Question: I want to make Header position:fixed. So I've written CSS for '.Header { position:fixed; top: 0; left: 0; width: 100%; }' in first page there is no problem. If page is more than one then overlapping header by table. I've tried to to give table margin-top but not working.
I want to make header fixed like image down below:

My code:
'''
<style>
@page {
size: 8.27in 5.8in Portrait;
}
body {
font-family: Consolas, Courier, sans-serif;
font-size: 14px;
margin: 0;
}
label {
font-weight: 600;
line-height: 30px;
}
ul {
list-style: none;
padding: 0;
}
table {
margin: 8px 0;
width: 100%;
}
.printTable table thead {
background: #ddd;
}
.printTable table,
.printTable th,
.printTable td {
border: 1px solid #a9a6a6;
border-collapse: collapse;
padding: 5px 8px;
text-align: left;
}
.printTable table tr th:first-child {
width: 7%;
}
.hide {
display: none;
}
.Header h4,
.Header h2 {
margin-bottom: 4px;
margin-top: 4px;
}
img {
width: 130px;
height: 140px;
}
.PrintFoot p {
margin: 0 0 3px 0;
}
.Header {
position: fixed;
top: 0;
left: 0;
width: 100%;
}
/* .printTable {
margin-top: 300px !important;
}*/
</style>
<div class="main-div">
<div class="Header">
<div style="overflow: auto;">
<div style="width: 20%; float: left;">
<img src="https://www.opticcell.com/wp-content/uploads/logo-patriot-250x250.png">
</div>
<div style="width: 70%; float: left; text-align: center; font-family:'Lato', sans-serif;">
<div style="padding-left: 20px;">
<h2> {Company} </h2>
<h2 style="font-size: 16px;"> {MailName} </h2>
<h4> {Address}</h4>
<h4> {Phone}</h4>
<strong>PAN :</strong> {pan}
<h4>{InvoiceCopy}</h4>
</div>
</div>
<div style="width: 20%;"></div>
</div>
<div style="overflow: auto;">
<div style="width: 50%; float: left; text-align:left;">
<strong>Invoice No :</strong> {Invoice}
<br>
<strong>Patient ID :</strong> {PatientID}
<br>
<strong>Patient Name :</strong> {PatientName}
<br>
<strong>Age/Sex: </strong> {PatientAge}
<br>
<strong>Address :</strong> {PatientAddress}
<br>
<strong>Contact :</strong> {contact}
<br>
<strong>Party PAN :</strong> {party}
<br>
<strong>IP no. : </strong> {ipno}
</div>
<div style="width: 50%; float: left; text-align: right;">
<strong>Date :</strong> {Date}
<br>
<strong>Claim Code :</strong> {ClaimID}
<br>
<strong>Billing Type :</strong> {Type}
<br>
<strong>Bill To :</strong> {AccountLedger}
<br>
<strong>Payment mode :</strong> {Type}
<br>
<strong>Refer By:</strong> {refer}
<br>
<strong>Location:</strong> {location}
</div>
</div>
</div>
<div class="MiddlePart">
<div class="printTable">
<table class="table table-bordered table-striped">
<thead>
<tr>
<th>S.N.</th>
<th>Particular</th>
<th>Qty</th>
<th>Rate</th>
<th>Net Total</th>
</tr>
</thead>
<tbody>
<tr>
<td>S.N.</td>
<td>Particular</td>
<td>Qty</td>
<td>Rate</td>
<td>Net Total</td>
</tr>
<tr>
<td>1</td>
<td>Particular</td>
<td>Qty</td>
<td>Rate</td>
<td>Net Total</td>
</tr>
<tr>
<td>2</td>
<td>Particular</td>
<td>Qty</td>
<td>Rate</td>
<td>Net Total</td>
</tr>
<tr>
<td>3</td>
<td>Particular</td>
<td>Qty</td>
<td>Rate</td>
<td>Net Total</td>
</tr>
<tr>
<td>4</td>
<td>Particular</td>
<td>Qty</td>
<td>Rate</td>
<td>Net Total</td>
</tr>
<tr>
<td>5</td>
<td>Particular</td>
<td>Qty</td>
<td>Rate</td>
<td>Net Total</td>
</tr>
<tr>
<td>6</td>
<td>Particular</td>
<td>Qty</td>
<td>Rate</td>
<td>Net Total</td>
</tr>
<tr>
<td>7</td>
<td>Particular</td>
<td>Qty</td>
<td>Rate</td>
<td>Net Total</td>
</tr>
<tr>
<td>8</td>
<td>Particular</td>
<td>Qty</td>
<td>Rate</td>
<td>Net Total</td>
</tr>
<tr>
<td>9</td>
<td>Particular</td>
<td>Qty</td>
<td>Rate</td>
<td>Net Total</td>
</tr>
<tr>
<td>10</td>
<td>Particular</td>
<td>Qty</td>
<td>Rate</td>
<td>Net Total</td>
</tr>
<tr>
<td>11</td>
<td>Particular</td>
<td>Qty</td>
<td>Rate</td>
<td>Net Total</td>
</tr>
<tr>
<td>12</td>
<td>Particular</td>
<td>Qty</td>
<td>Rate</td>
<td>Net Total</td>
</tr>
<tr>
<td>13</td>
<td>Particular</td>
<td>Qty</td>
<td>Rate</td>
<td>Net Total</td>
</tr>
<tr>
<td>14</td>
<td>Particular</td>
<td>Qty</td>
<td>Rate</td>
<td>Net Total</td>
</tr>
<tr>
<td>15</td>
<td>Particular</td>
<td>Qty</td>
<td>Rate</td>
<td>Net Total</td>
</tr>
<tr>
<td>16</td>
<td>Particular</td>
<td>Qty</td>
<td>Rate</td>
<td>Net Total</td>
</tr>
<tr>
<td>17</td>
<td>Particular</td>
<td>Qty</td>
<td>Rate</td>
<td>Net Total</td>
</tr>
<tr>
<td>18</td>
<td>Particular</td>
<td>Qty</td>
<td>Rate</td>
<td>Net Total</td>
</tr>
<tr>
<td>19</td>
<td>Particular</td>
<td>Qty</td>
<td>Rate</td>
<td>Net Total</td>
</tr>
<tr>
<td>20</td>
<td>Particular</td>
<td>Qty</td>
<td>Rate</td>
<td>Net Total</td>
</tr>
<tr>
<td>21</td>
<td>Particular</td>
<td>Qty</td>
<td>Rate</td>
<td>Net Total</td>
</tr>
<tr>
<td>22</td>
<td>Particular</td>
<td>Qty</td>
<td>Rate</td>
<td>Net Total</td>
</tr>
<tr>
<td>23</td>
<td>Particular</td>
<td>Qty</td>
<td>Rate</td>
<td>Net Total</td>
</tr>
<tr>
<td>24</td>
<td>Particular</td>
<td>Qty</td>
<td>Rate</td>
<td>Net Total</td>
</tr>
<tr>
<td>25</td>
<td>Particular</td>
<td>Qty</td>
<td>Rate</td>
<td>Net Total</td>
</tr>
<tr>
<td>26</td>
<td>Particular</td>
<td>Qty</td>
<td>Rate</td>
<td>Net Total</td>
</tr>
</tbody>
</table>
</div>
<div style="overflow: auto;">
<div style="width: 68%; float: left;">
<strong>Pre-Deposit :</strong> {preDepo}
<br>
<strong>New Deposit :</strong> {newDepo}
<br>
<strong>New Deposit :</strong> {newDepo}
<br>
<strong>In Words: </strong> {InWords}
</div>
<div style="width: 32%; float: left; text-align: right;">
<strong>Bill Total: </strong> {BillTotal}
<br>
<strong>Discount : </strong> {Discount}
<br>
<strong>Net Total : </strong> {NetTotal}
<br>
<strong>Net Total : </strong> {NetTotal}
<br>
<strong>Net Total : </strong> {narration}
<br>
<strong>Enter By :</strong> {User}
</div>
</div>
</div>
<div class="PrintFoot" style="margin-top: 10px;">
<p><strong>Lab Login :</strong> {LoginCredential}</p>
<p><strong>Print Date : </strong> Admin {PrintDate}</p>
<p style="margin: 15px 0;">
<strong>Note : </strong>
If there are any, kindly bring all previous reports and documents on the day of the appointment or treatment. There will be no refunds without original invoice. </p>
<p style="text-align: center;">Get Well Soon !!</p>
</div>
</div>
<!-- end snippet -->
'''
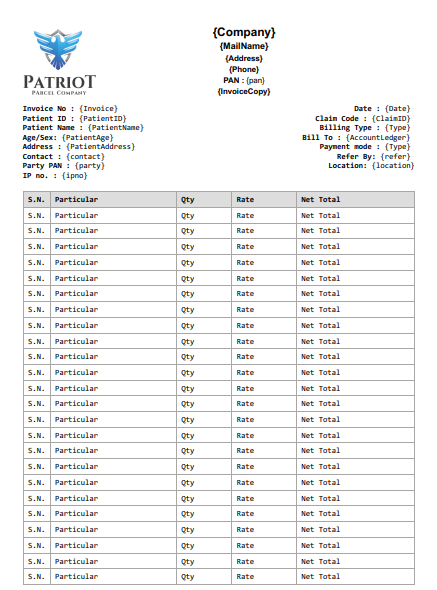
Answer: '''
<style>
@page {
size: a4;
margin: 25px 20px;
}
body {
font-family: Consolas, Courier, sans-serif;
font-size: 14px;
margin: 0;
}
.hide {
display: none;
}
label {
font-weight: 600;
line-height: 30px;
}
.Header h4,
.Header h2 {
margin-bottom: 4px;
margin-top: 4px;
}
img {
width: 130px;
height: 140px;
}
.PrintFoot p {
margin: 0 0 3px 0;
}
.printTable thead th{
background: #ddd;
}
table {
width: 100% !important;
max-width: 100%;
border-spacing: 0;
border-collapse: collapse;
}
.printTable th,
.printTable td {
border: 1px solid #a9a6a6;
padding: 4px 8px;
text-align: left;
}
.printTable table,
.printTable tr,
.printTable td,
.printTable th {
page-break-inside: avoid;
}
.printTable tr {
page-break-before: auto;
}
.printTable td:nth-child(1), .printTable th:nth-child(1) {
width: 10%;
}
.printTable td:nth-child(2), .printTable th:nth-child(2) {
width: 45%;
}
.printTable td:nth-child(3), .printTable th:nth-child(3) {
width: 12%;
}
.printTable td:nth-child(4), .printTable th:nth-child(4) {
width: 13%;
}
.printTable td:nth-child(5), .printTable th:nth-child(5) {
width: 20%;
}
</style>
'''
'''
<table>
<thead>
<tr>
<td>
<div class="Header" style="overflow: auto; width: 100%;">
<div style="width: 18%; float: left;">
<img src="https://www.opticcell.com/wp-content/uploads/logo-patriot-250x250.png">
</div>
<div style="width: 64%; float: left; text-align: center; font-family:'Lato', sans-serif;">
<div style="padding-left: 20px;">
<h2> {Company} </h2>
<h2 style="font-size: 16px;"> {MailName} </h2>
<h4> {Address}</h4>
<h4> {Phone}</h4>
<strong>PAN :</strong> {pan}
<h4>{InvoiceCopy}</h4>
</div>
</div>
<div style="width: 18%; float: left;text-align: right;">
<strong>Date :</strong> {Date} <br>
</div>
</div>
<div style="overflow: auto; width: 100%; ">
<div style="width: 50%; float: left; text-align:left;">
<strong>Invoice No :</strong> {Invoice} <br>
<strong>Patient ID :</strong> {PatientID} <br>
<strong>Patient Name :</strong> {PatientName} <br>
<strong>Age/Sex : </strong> {PatientAge} <br>
<strong>Address :</strong> {PatientAddress} <br>
<strong>Contact :</strong> {contact} <br>
<strong>IP no. : </strong> {ipno}
</div>
<div style="width: 50%; float: left; text-align: right;">
<strong>Party PAN :</strong> {party} <br>
<strong>Claim Code :</strong> {ClaimID} <br>
<strong>Billing Type :</strong> {Type} <br>
<strong>Bill To :</strong> {AccountLedger} <br>
<strong>Payment mode :</strong> {Type} <br>
<strong>Refer By :</strong> {refer} <br>
<strong>Location :</strong> {location}
</div>
</td>
</tr>
</thead>
<tbody>
<tr>
<td>
<div class="printTable" style="margin: 5px 0">
<table class="table">
<thead>
<tr>
<th>S.N.</th>
<th>Particular</th>
<th>Qty</th>
<th>Rate</th>
<th>Net Total</th>
</tr>
</thead>
<tbody>
<tr>
<td>S.N.</td>
<td>Particular</td>
<td>Qty</td>
<td>Rate</td>
<td>Net Total</td>
</tr>
<tr>
<td>S.N.</td>
<td>Particular</td>
<td>Qty</td>
<td>Rate</td>
<td>Net Total</td>
</tr>
<tr>
<td>S.N.</td>
<td>Particular</td>
<td>Qty</td>
<td>Rate</td>
<td>Net Total</td>
</tr>
<tr>
<td>S.N.</td>
<td>Particular</td>
<td>Qty</td>
<td>Rate</td>
<td>Net Total</td>
</tr>
<tr>
<td>S.N.</td>
<td>Particular</td>
<td>Qty</td>
<td>Rate</td>
<td>Net Total</td>
</tr>
<tr>
<td>S.N.</td>
<td>Particular</td>
<td>Qty</td>
<td>Rate</td>
<td>Net Total</td>
</tr>
<tr>
<td>S.N.</td>
<td>Particular</td>
<td>Qty</td>
<td>Rate</td>
<td>Net Total</td>
</tr>
<tr>
<td>S.N.</td>
<td>Particular</td>
<td>Qty</td>
<td>Rate</td>
<td>Net Total</td>
</tr>
<tr>
<td>S.N.</td>
<td>Particular</td>
<td>Qty</td>
<td>Rate</td>
<td>Net Total</td>
</tr>
<tr>
<td>S.N.</td>
<td>Particular</td>
<td>Qty</td>
<td>Rate</td>
<td>Net Total</td>
</tr>
<tr>
<td>S.N.</td>
<td>Particular</td>
<td>Qty</td>
<td>Rate</td>
<td>Net Total</td>
</tr>
<tr>
<td>S.N.</td>
<td>Particular</td>
<td>Qty</td>
<td>Rate</td>
<td>Net Total</td>
</tr>
<tr>
<td>S.N.</td>
<td>Particular</td>
<td>Qty</td>
<td>Rate</td>
<td>Net Total</td>
</tr>
<tr>
<td>S.N.</td>
<td>Particular</td>
<td>Qty</td>
<td>Rate</td>
<td>Net Total</td>
</tr>
<tr>
<td>S.N.</td>
<td>Particular</td>
<td>Qty</td>
<td>Rate</td>
<td>Net Total</td>
</tr>
<tr>
<td>S.N.</td>
<td>Particular</td>
<td>Qty</td>
<td>Rate</td>
<td>Net Total</td>
</tr>
<tr>
<td>S.N.</td>
<td>Particular</td>
<td>Qty</td>
<td>Rate</td>
<td>Net Total</td>
</tr>
<tr>
<td>S.N.</td>
<td>Particular</td>
<td>Qty</td>
<td>Rate</td>
<td>Net Total</td>
</tr>
<tr>
<td>S.N.</td>
<td>Particular</td>
<td>Qty</td>
<td>Rate</td>
<td>Net Total</td>
</tr>
<tr>
<td>S.N.</td>
<td>Particular</td>
<td>Qty</td>
<td>Rate</td>
<td>Net Total</td>
</tr>
<tr>
<td>S.N.</td>
<td>Particular</td>
<td>Qty</td>
<td>Rate</td>
<td>Net Total</td>
</tr>
<tr>
<td>S.N.</td>
<td>Particular</td>
<td>Qty</td>
<td>Rate</td>
<td>Net Total</td>
</tr>
<tr>
<td>S.N.</td>
<td>Particular</td>
<td>Qty</td>
<td>Rate</td>
<td>Net Total</td>
</tr>
<tr>
<td>S.N.</td>
<td>Particular</td>
<td>Qty</td>
<td>Rate</td>
<td>Net Total</td>
</tr>
<tr>
<td>S.N.</td>
<td>Particular</td>
<td>Qty</td>
<td>Rate</td>
<td>Net Total</td>
</tr>
<tr>
<td>S.N.</td>
<td>Particular</td>
<td>Qty</td>
<td>Rate</td>
<td>Net Total</td>
</tr>
<tr>
<td>S.N.</td>
<td>Particular</td>
<td>Qty</td>
<td>Rate</td>
<td>Net Total</td>
</tr>
<tr>
<td>S.N.</td>
<td>Particular</td>
<td>Qty</td>
<td>Rate</td>
<td>Net Total</td>
</tr>
<tr>
<td>S.N.</td>
<td>Particular</td>
<td>Qty</td>
<td>Rate</td>
<td>Net Total</td>
</tr>
<tr>
<td>S.N.</td>
<td>Particular</td>
<td>Qty</td>
<td>Rate</td>
<td>Net Total</td>
</tr>
<tr>
<td>S.N.</td>
<td>Particular</td>
<td>Qty</td>
<td>Rate</td>
<td>Net Total</td>
</tr>
<tr>
<td>S.N.</td>
<td>Particular</td>
<td>Qty</td>
<td>Rate</td>
<td>Net Total</td>
</tr>
<tr>
<td>S.N.</td>
<td>Particular</td>
<td>Qty</td>
<td>Rate</td>
<td>Net Total</td>
</tr>
</tbody>
</table>
</div>
</td>
</tr>
</tbody>
<tfoot style="display: table-row-group">
<tr>
<td>
<div>
<div style="overflow: auto;">
<div style="width: 68%; float: left;">
<strong>Pre-Deposit :</strong> {preDepo} <br>
<strong>New Deposit :</strong> {newDepo} <br>
<strong>New Deposit :</strong> {newDepo} <br>
<strong>In Words: </strong> {InWords}
</div>
<div style="width: 32%; float: left; text-align: right;">
<strong>Bill Total: </strong> {BillTotal} <br>
<strong>Discount : </strong> {Discount} <br>
<strong>Net Total : </strong> {NetTotal} <br>
<strong>Net Total : </strong> {NetTotal} <br>
<strong>Net Total : </strong> {narration} <br>
<strong>Enter By :</strong> {User}
</div>
</div>
<div class="PrintFoot" style="margin-top: 10px;">
<p><strong>Lab Login :</strong> {LoginCredential}</p>
<p><strong>Print Date : </strong> Admin {PrintDate}</p>
<p style="margin: 15px 0;"><strong>Note : </strong> If there are any, kindly bring all previous reports and documents on the day of the appointment or treatment. There will be no refunds without original invoice.</p>
<p style="text-align: center;">Get Well Soon !!</p>
</div>
</div>
</td>
</tr>
</tfoot>
</table>
'''